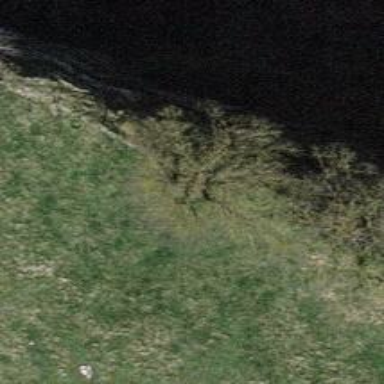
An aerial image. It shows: Natural cliff.